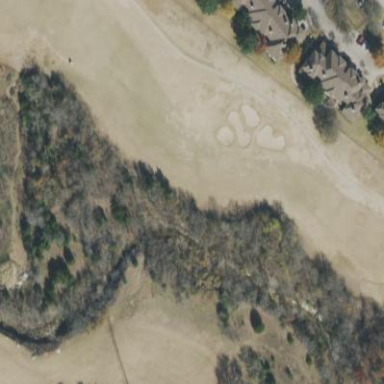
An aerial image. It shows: Golf fairway surrounded by grass.